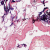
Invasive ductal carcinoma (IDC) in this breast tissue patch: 0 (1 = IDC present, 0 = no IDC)